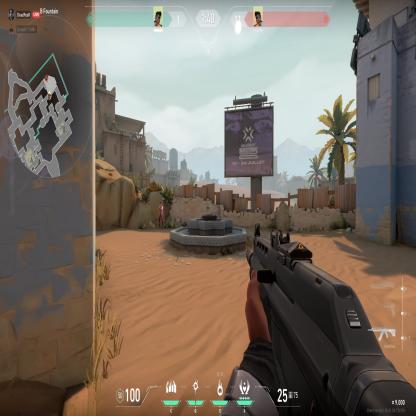
Label: enemy